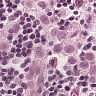
Metastatic tissue present: yes